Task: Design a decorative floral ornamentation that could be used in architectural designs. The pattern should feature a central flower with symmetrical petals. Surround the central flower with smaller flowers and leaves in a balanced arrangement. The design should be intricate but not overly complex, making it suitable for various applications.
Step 667:
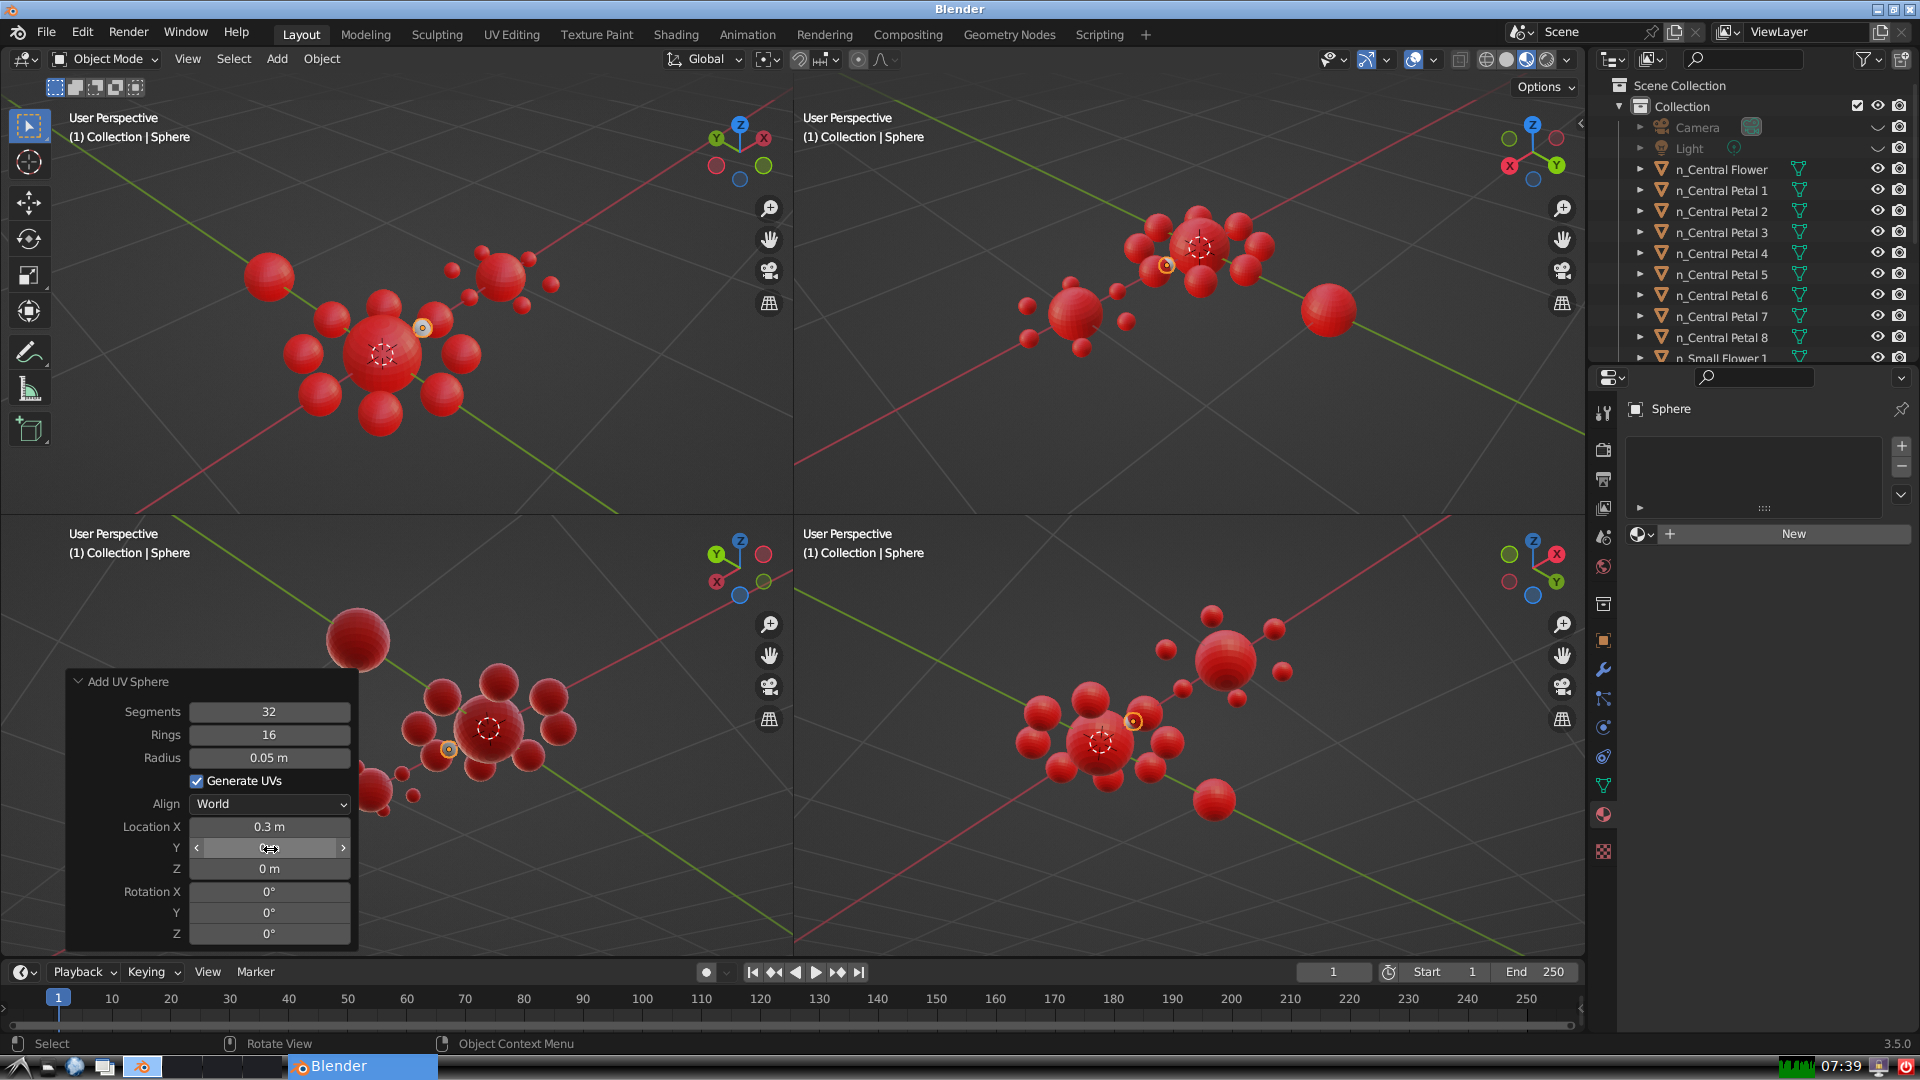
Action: click: no